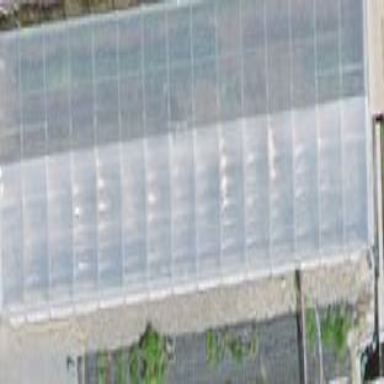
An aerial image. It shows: Greenhouse.